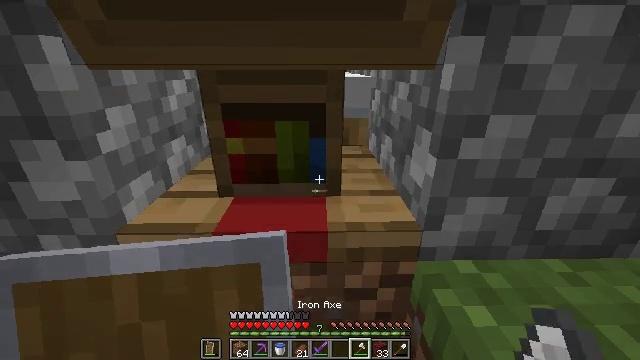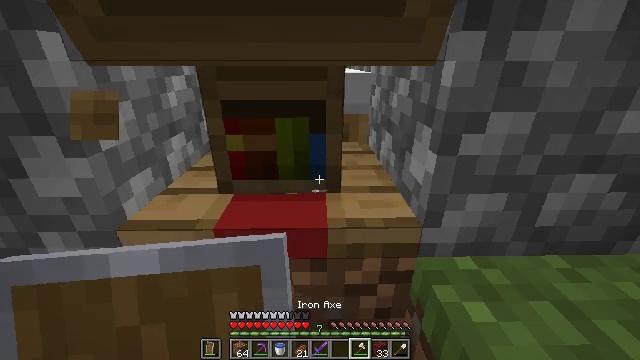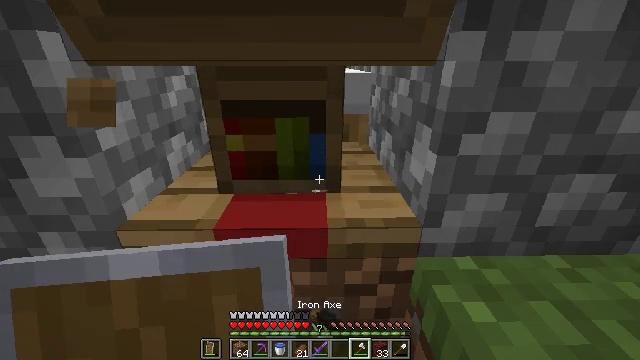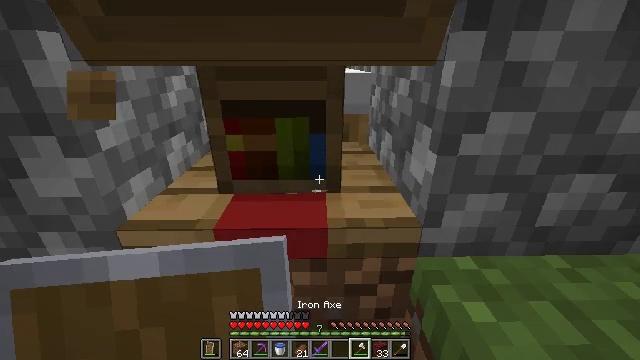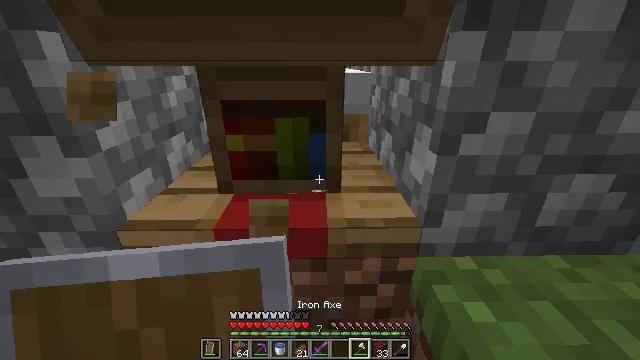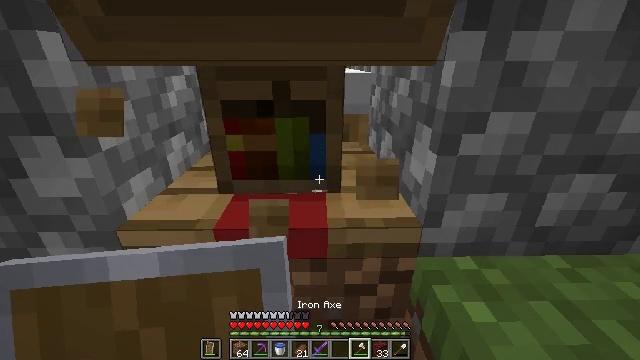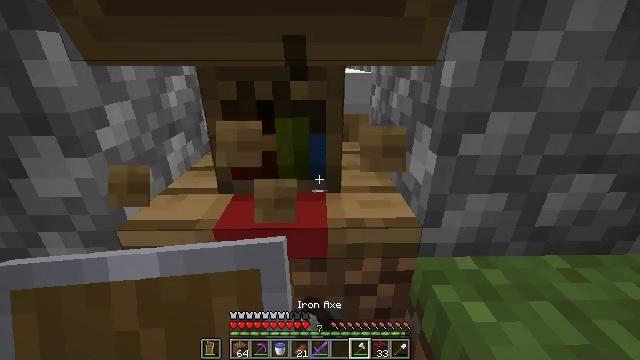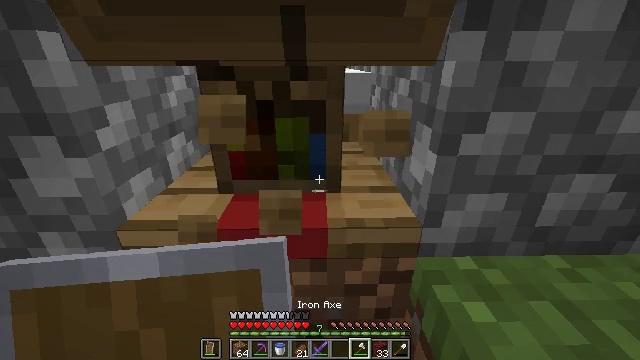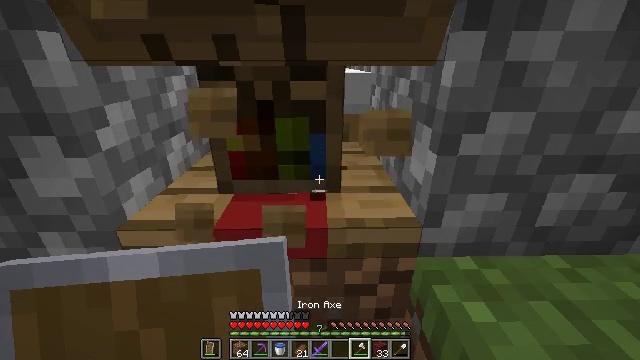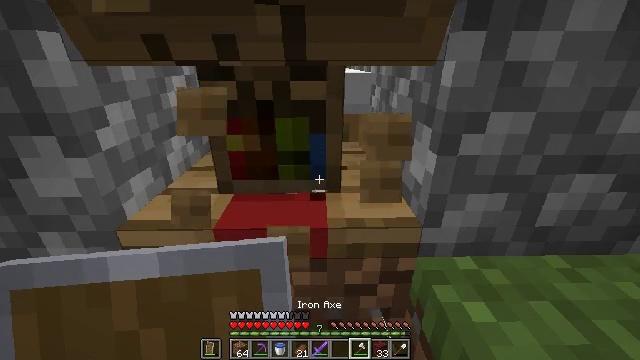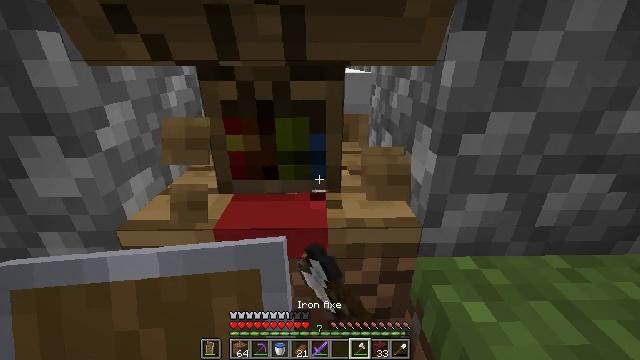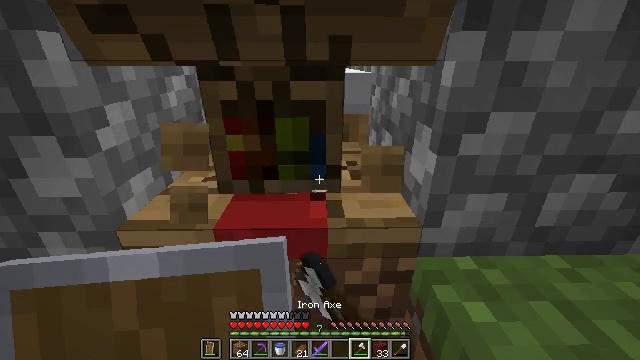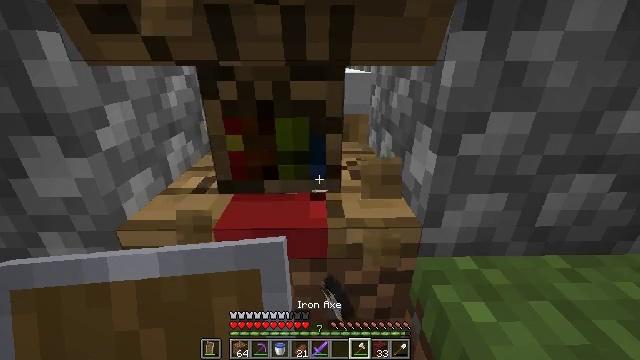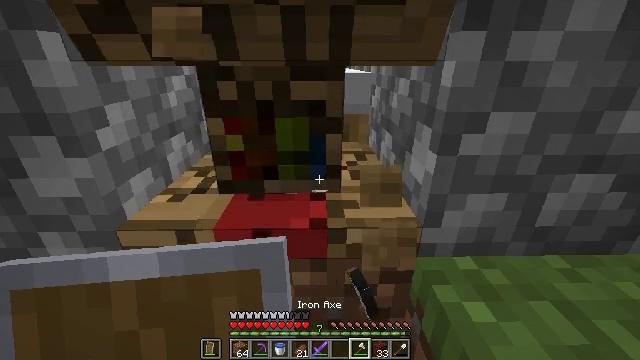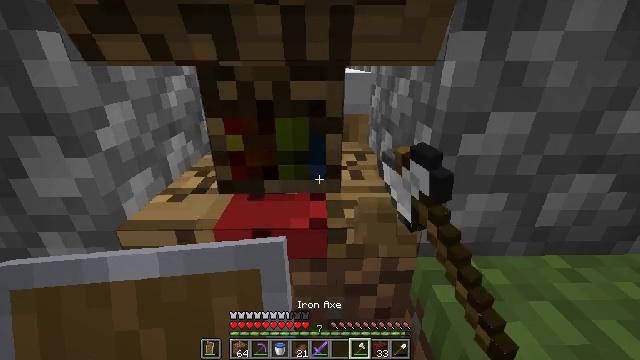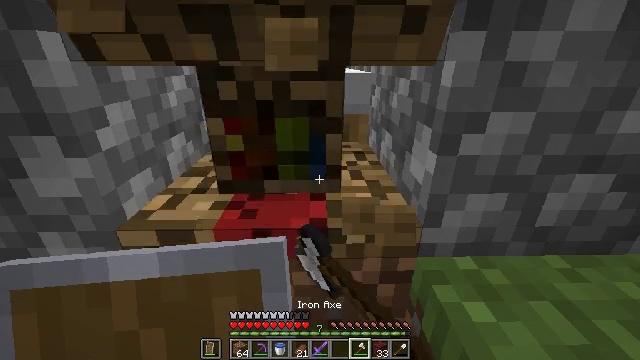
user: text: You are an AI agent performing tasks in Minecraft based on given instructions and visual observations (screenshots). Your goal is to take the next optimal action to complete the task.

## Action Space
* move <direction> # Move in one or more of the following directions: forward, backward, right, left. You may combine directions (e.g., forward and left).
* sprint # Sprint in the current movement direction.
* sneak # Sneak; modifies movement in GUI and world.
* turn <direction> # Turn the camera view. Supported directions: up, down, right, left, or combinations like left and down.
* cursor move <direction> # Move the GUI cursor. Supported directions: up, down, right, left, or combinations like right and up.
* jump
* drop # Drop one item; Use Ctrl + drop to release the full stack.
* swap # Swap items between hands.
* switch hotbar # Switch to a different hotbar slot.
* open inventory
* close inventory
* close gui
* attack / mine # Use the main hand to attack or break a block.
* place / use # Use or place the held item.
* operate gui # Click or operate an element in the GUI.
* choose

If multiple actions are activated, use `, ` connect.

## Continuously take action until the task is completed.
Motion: motion action
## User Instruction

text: Retrieve the lectern from the structure.
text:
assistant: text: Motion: attack / mine
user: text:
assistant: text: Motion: attack / mine
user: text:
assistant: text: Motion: attack / mine
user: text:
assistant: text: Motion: attack / mine
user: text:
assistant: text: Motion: attack / mine
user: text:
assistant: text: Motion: attack / mine
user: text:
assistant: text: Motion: attack / mine
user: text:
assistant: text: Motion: attack / mine
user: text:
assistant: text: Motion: attack / mine
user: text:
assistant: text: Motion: attack / mine
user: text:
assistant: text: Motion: attack / mine
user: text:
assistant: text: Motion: attack / mine
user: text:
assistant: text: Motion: attack / mine
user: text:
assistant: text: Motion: attack / mine
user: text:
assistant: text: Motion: attack / mine
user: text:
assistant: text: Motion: attack / mine
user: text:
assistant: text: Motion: attack / mine
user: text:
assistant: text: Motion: attack / mine
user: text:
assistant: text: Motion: no_op
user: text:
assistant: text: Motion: no_op
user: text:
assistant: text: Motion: no_op